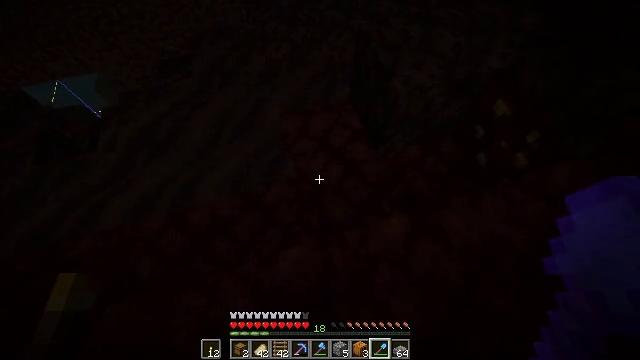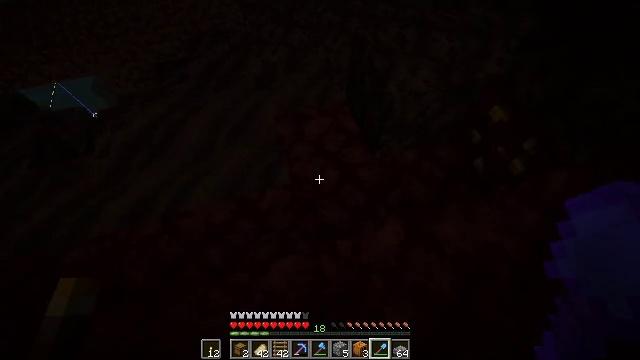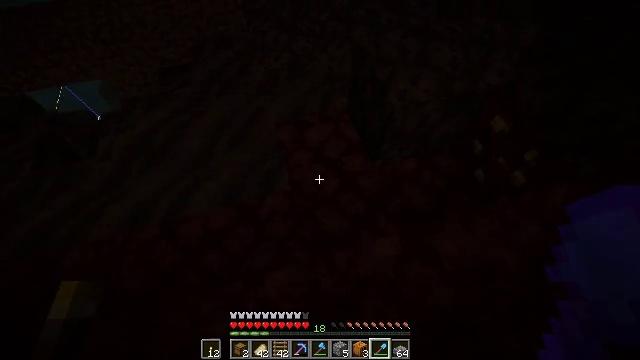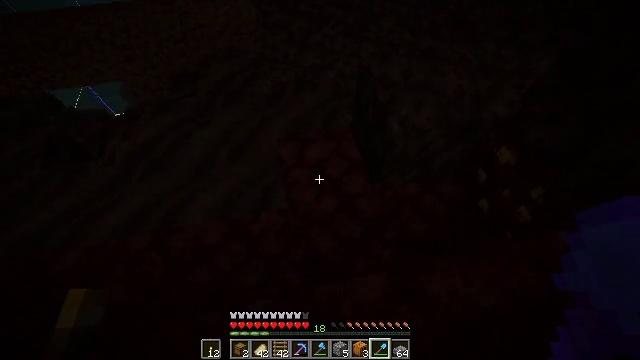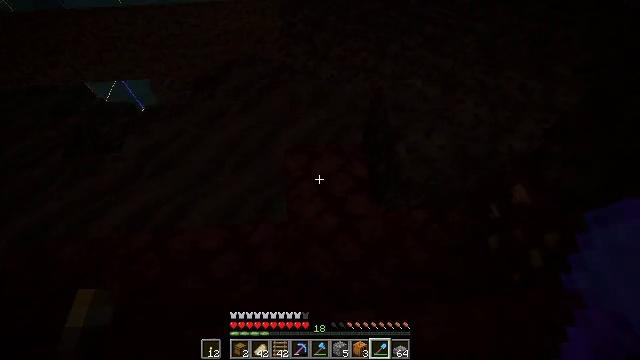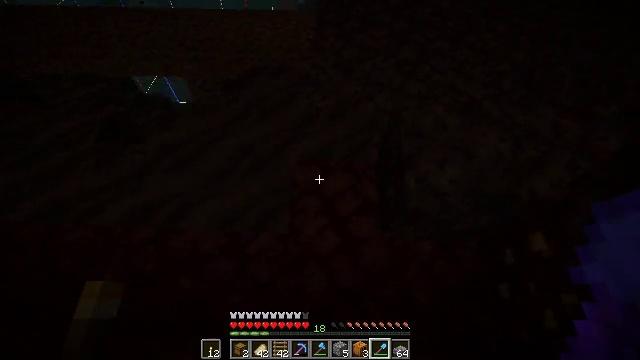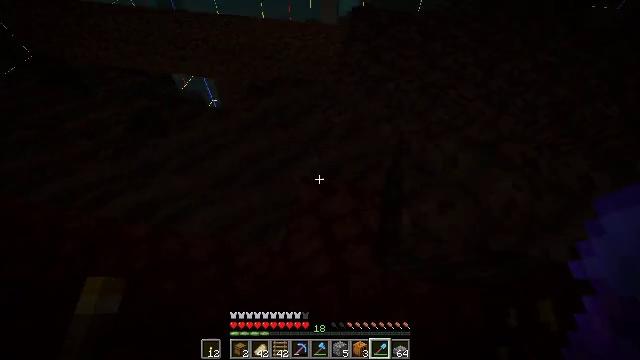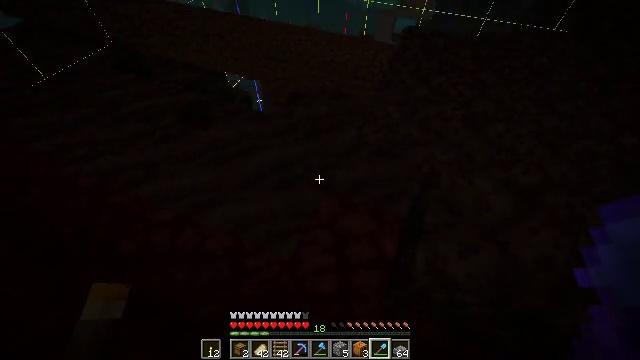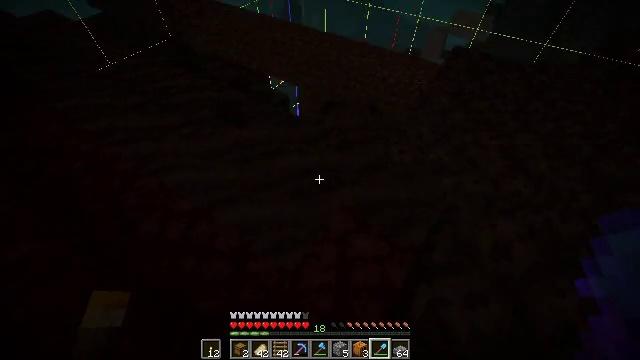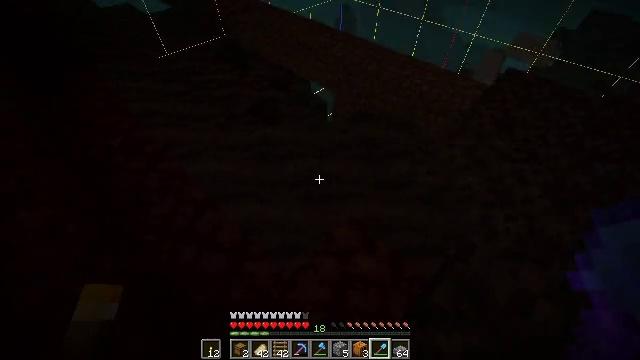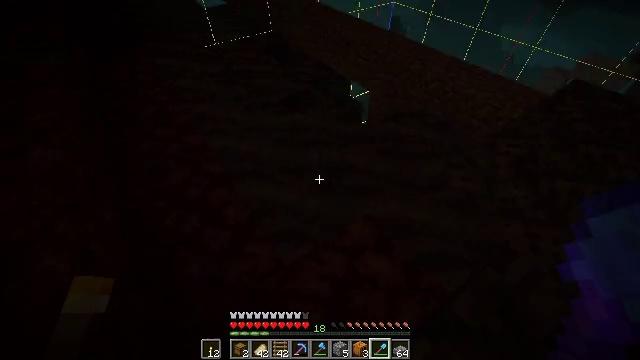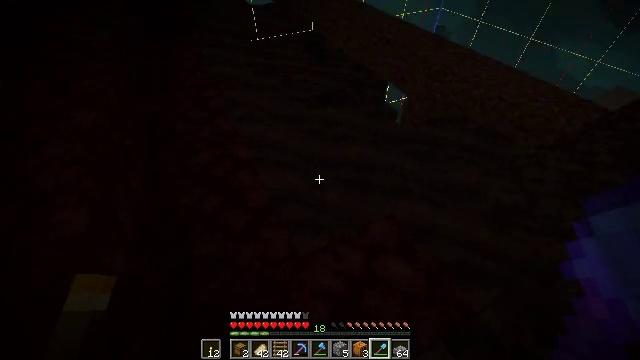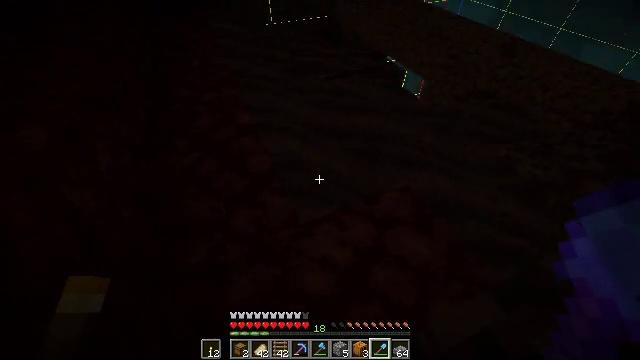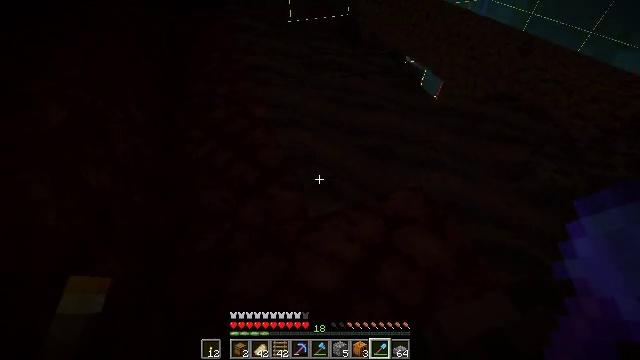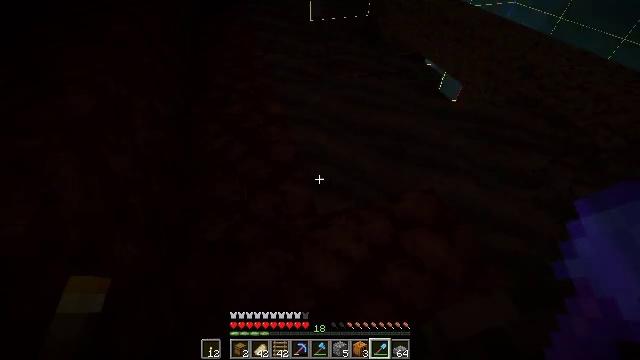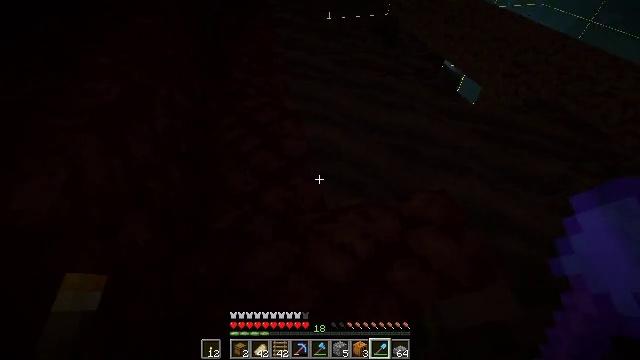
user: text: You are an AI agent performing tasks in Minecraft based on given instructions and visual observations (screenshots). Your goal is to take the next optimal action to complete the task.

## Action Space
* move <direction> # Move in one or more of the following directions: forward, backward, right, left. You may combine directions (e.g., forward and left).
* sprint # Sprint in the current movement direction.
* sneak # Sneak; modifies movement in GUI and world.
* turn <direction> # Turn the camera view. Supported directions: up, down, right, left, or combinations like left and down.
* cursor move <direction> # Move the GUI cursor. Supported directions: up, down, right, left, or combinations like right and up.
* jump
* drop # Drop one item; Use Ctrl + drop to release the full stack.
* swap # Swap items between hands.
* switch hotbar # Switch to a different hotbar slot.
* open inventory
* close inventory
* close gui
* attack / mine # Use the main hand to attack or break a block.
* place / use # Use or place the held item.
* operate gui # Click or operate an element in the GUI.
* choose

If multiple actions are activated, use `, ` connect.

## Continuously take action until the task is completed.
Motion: motion action
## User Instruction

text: Collect soul soil from the ground.
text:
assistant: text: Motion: move forward and move right
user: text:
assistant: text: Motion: move forward and move right, turn left and up
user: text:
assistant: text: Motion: move forward and move right, turn left and up
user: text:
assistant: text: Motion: move forward and move right, turn left and up
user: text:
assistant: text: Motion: move forward and move right, turn left and up
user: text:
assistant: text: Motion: move forward and move right, turn left and up
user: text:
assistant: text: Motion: move forward and move right, turn left and up
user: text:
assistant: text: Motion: move forward and move right, turn left and up
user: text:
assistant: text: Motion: move forward and move right, turn left and up
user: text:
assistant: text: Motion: move right, turn left and up
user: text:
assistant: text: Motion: turn left
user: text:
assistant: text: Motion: turn left
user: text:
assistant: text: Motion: turn left
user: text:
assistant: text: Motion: turn left
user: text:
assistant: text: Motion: turn left
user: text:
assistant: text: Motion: turn left
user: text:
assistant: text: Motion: no_op
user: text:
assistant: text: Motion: no_op
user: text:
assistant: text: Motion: no_op
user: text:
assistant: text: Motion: turn right and up
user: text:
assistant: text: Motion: turn right and up
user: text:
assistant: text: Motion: turn right
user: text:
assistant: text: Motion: turn right
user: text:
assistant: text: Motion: no_op
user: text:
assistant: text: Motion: move forward and move right
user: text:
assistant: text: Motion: move forward and move right
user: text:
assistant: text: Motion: move forward and move right
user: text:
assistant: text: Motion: move forward and move right, turn left
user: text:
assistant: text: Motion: no_op
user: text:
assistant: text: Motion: turn left